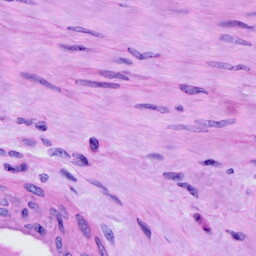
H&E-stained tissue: Cervix